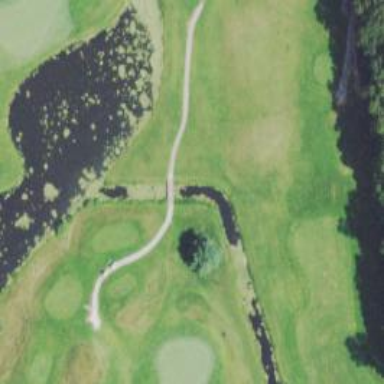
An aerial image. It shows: Service road with bridge used as golf cart path.